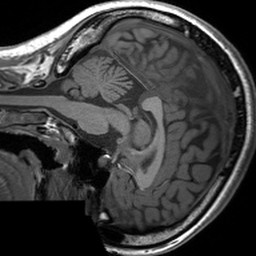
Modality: T1w
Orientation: sagittal
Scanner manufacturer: siemens
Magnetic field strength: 3 T
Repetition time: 1.54 s
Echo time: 0.00234 s